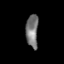
Tissue: skin
Cell type: Others
Senescence score: 0.7054
Nuclear area (px): 400
Mean DAPI intensity: 119.51